Interaction volume radius: 10 \u00c5
Interaction volume height: 10 \u00c5
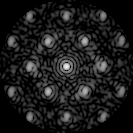
Disorder parameter: 0.3674